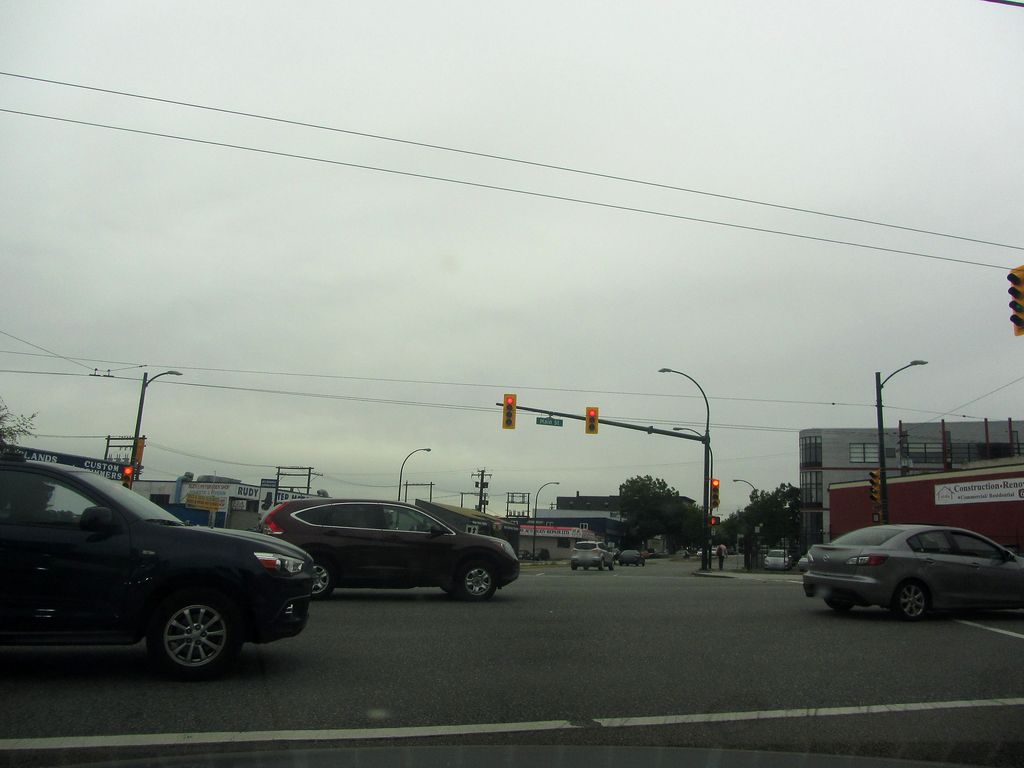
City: vancouver